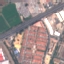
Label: Highway